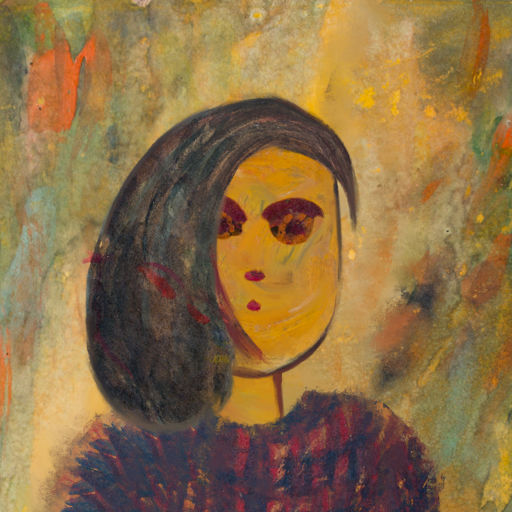
Background: Comrade, Head And Neck Front: After_Raid, Face Front: Doll, Bust: In_The_Sun, Hair Front: Gypsy_Mother, Head Accessory: Blank, Second Necklace: Blank, Necklace: Blank, Baby: Blank